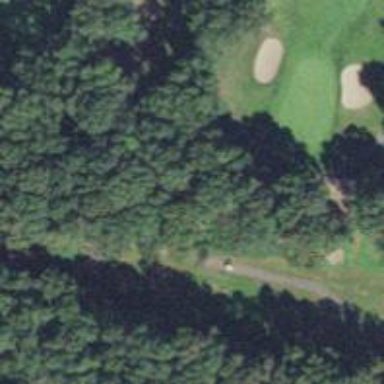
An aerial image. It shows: Service road designated as golf cart path.